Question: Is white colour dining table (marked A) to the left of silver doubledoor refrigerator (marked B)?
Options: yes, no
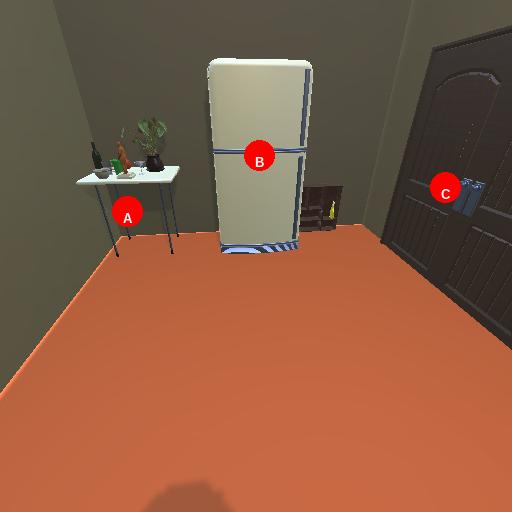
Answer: yes